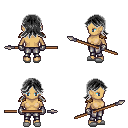
a pixel art fantasy rpg character, female body template, human, tanned skin, leather shoulder armor, metal pants, gray loose hair, metal gloves, white slippers, spear, four views (front, back, left, right), 2x2 character sprite sheet, small pixel art, hard edges, no anti-aliasing